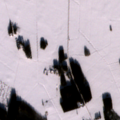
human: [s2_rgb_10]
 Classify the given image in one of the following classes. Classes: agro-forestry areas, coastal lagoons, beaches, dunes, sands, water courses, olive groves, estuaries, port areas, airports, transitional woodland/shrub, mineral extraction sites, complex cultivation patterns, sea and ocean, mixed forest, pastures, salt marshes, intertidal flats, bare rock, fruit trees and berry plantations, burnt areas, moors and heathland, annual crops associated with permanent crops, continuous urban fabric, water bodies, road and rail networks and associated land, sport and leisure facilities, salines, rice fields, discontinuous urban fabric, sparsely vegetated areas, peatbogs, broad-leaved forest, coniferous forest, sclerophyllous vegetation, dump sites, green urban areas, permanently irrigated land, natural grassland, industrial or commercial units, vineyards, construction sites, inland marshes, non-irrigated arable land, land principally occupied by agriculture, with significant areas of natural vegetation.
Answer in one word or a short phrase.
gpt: non-irrigated arable land, mixed forest